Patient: sex F, age 26
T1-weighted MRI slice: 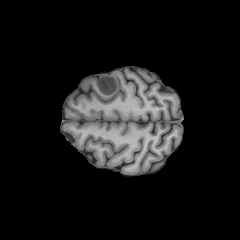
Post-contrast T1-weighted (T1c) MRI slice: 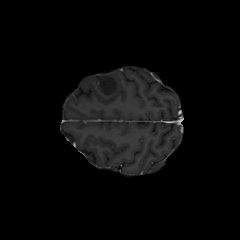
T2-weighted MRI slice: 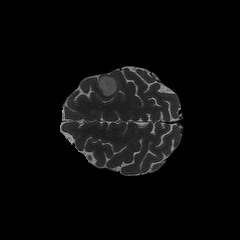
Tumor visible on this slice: yes
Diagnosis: Astrocytoma, IDH-mutant
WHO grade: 2